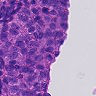
Metastatic tissue present: yes